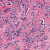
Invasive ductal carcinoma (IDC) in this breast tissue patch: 1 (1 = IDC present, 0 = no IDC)